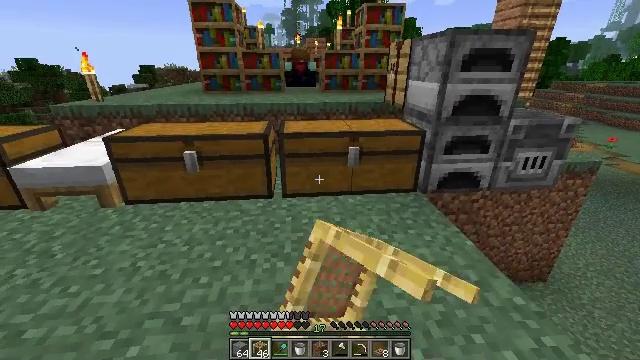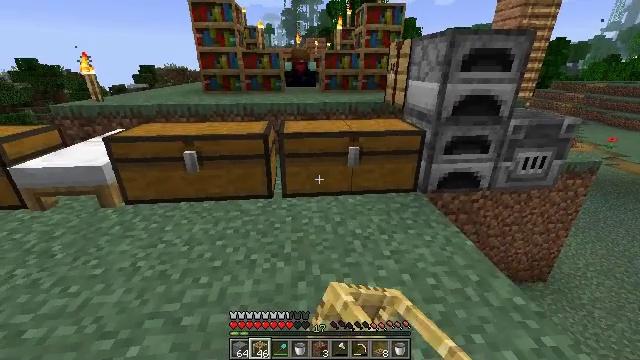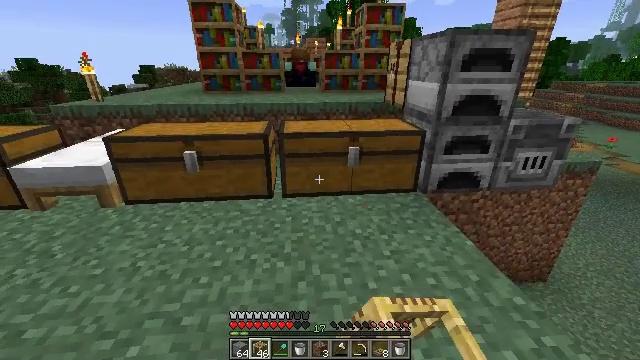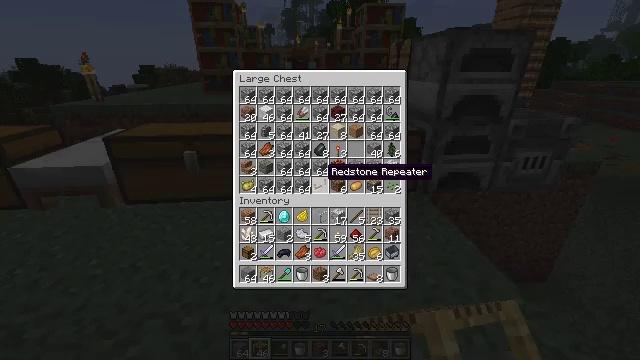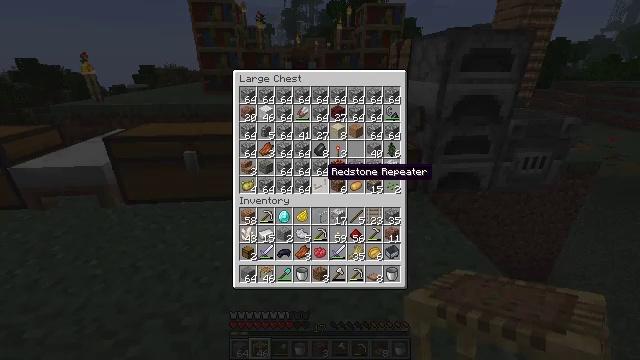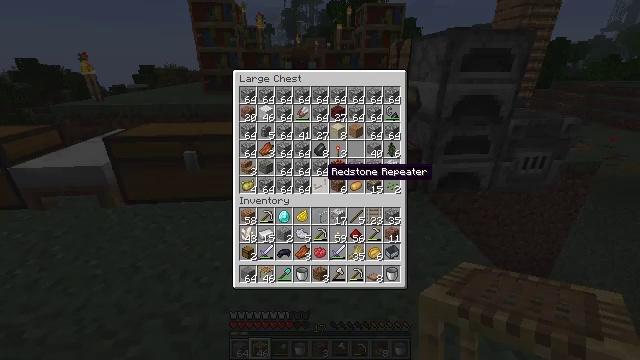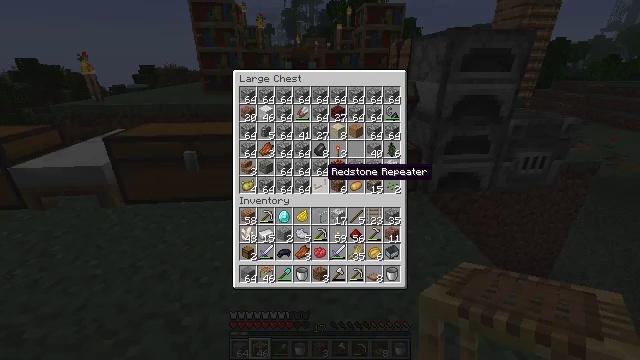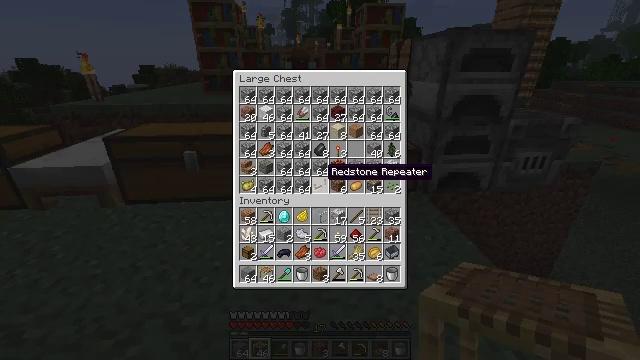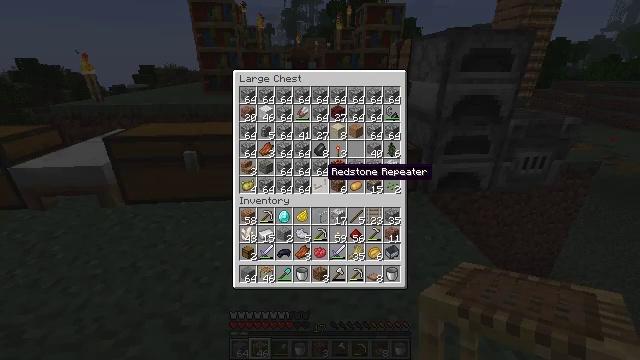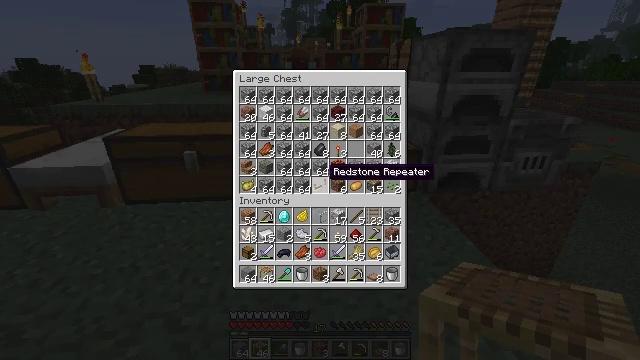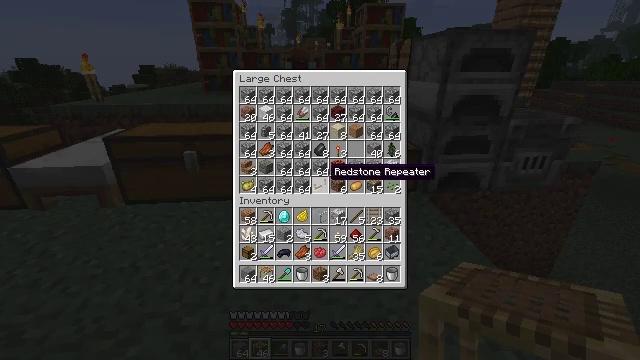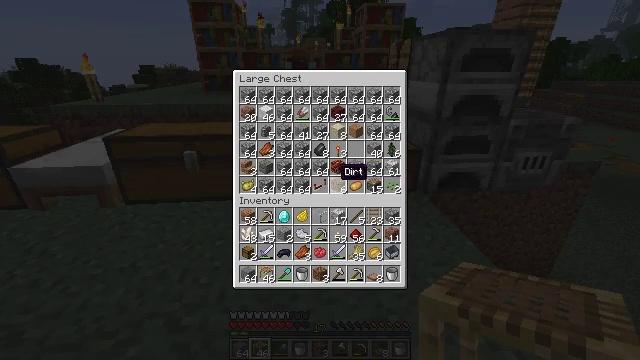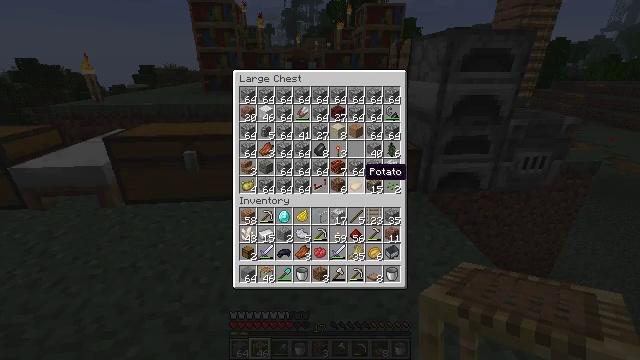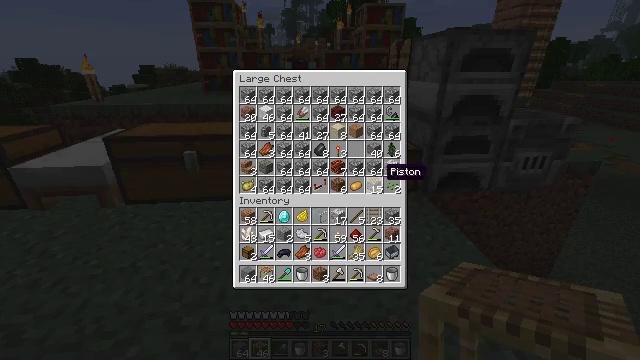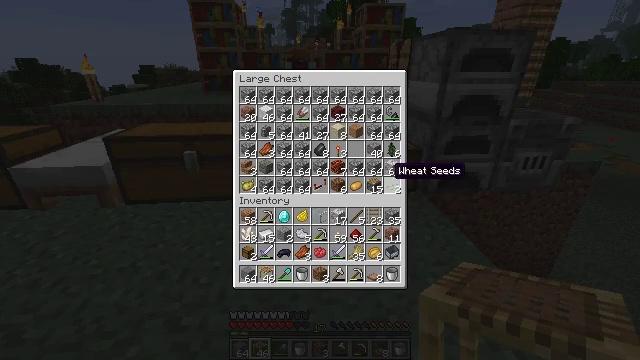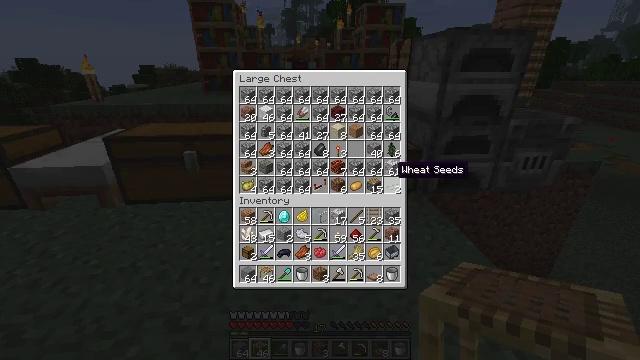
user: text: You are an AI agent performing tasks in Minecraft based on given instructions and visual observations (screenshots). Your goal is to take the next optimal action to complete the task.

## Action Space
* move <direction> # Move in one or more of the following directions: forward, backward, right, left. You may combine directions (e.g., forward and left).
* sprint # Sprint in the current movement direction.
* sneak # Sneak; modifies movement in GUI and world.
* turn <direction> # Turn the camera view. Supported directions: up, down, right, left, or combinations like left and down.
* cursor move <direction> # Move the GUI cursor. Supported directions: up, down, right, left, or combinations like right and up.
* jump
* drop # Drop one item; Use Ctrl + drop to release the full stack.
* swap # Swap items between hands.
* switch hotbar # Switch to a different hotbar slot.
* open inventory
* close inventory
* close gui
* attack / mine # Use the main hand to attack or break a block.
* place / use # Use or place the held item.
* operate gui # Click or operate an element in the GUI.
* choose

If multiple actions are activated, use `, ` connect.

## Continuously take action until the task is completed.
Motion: motion action
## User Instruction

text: Get iron bars through the crafting table.
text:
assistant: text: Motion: no_op
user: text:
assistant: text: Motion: no_op
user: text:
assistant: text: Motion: open gui
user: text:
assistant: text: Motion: no_op
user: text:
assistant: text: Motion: no_op
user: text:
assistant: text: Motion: no_op
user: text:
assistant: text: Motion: no_op
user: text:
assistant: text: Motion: no_op
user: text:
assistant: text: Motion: no_op
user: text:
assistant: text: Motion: sneak
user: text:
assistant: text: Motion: sneak, cursor move right
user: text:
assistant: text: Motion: sneak, cursor move right
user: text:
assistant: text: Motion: sneak, cursor move right
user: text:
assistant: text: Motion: sneak, cursor move right
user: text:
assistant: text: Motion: sneak
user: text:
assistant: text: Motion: sneak
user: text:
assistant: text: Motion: sneak
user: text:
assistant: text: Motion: sneak
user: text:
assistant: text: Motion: sneak, cursor move down
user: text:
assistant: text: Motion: sneak
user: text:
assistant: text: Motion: sneak
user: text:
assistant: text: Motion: sneak
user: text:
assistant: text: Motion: sneak
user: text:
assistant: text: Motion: sneak
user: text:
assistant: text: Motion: sneak
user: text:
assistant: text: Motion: sneak
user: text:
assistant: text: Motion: sneak, operate gui
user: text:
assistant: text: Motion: sneak, operate gui
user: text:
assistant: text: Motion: sneak
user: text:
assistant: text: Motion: sneak